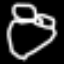
Label: frog